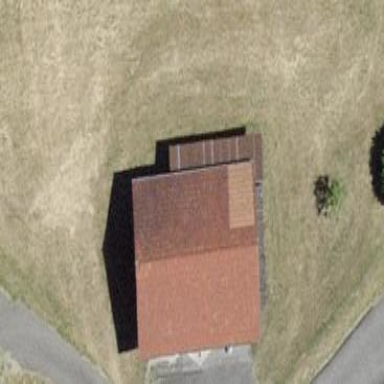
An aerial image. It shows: Rural barn.